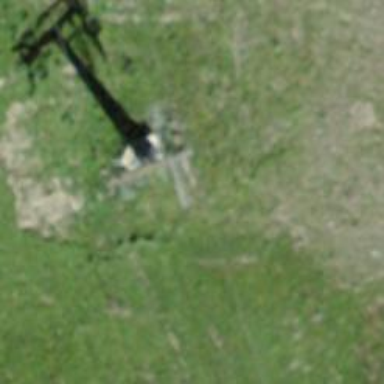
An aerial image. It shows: Pylon used for aerialway.